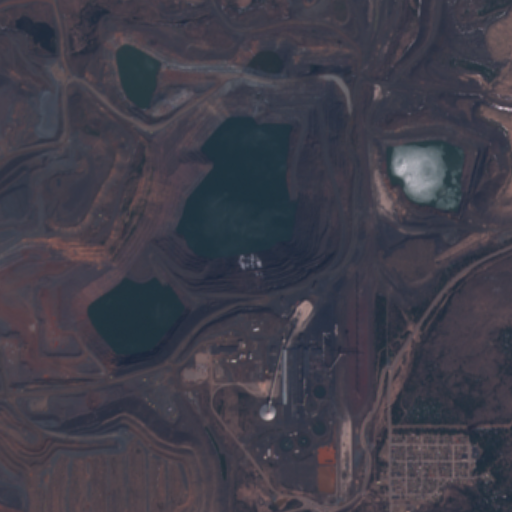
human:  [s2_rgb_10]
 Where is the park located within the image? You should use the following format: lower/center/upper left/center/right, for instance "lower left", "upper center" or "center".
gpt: The park is located in the lower right of the image.
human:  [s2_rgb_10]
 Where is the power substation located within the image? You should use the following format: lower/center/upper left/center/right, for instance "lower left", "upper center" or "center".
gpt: The power substation is located in the lower right of the image.
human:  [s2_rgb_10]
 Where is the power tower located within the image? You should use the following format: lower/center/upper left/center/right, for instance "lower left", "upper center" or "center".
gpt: The power tower is located in the lower right of the image.
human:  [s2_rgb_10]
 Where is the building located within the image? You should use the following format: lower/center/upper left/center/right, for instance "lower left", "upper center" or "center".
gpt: The building is located in the lower right of the image.
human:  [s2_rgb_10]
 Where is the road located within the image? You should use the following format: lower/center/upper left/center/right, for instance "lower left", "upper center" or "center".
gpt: There is no road in the image.